Question: While trying to make a blank WordPress Dashboard and insert an iframe into the empty space, I found that the iframe can only have a fixed height.
But to integrate this customization nicely a 100% height is needed.
In this <URL>.

---
If I use the following jQuery to inject an iframe, it doesn't occupies a 100% height, no matter what CSS I add to the admin stylesheet...
'''
$('#wpbody').html(
'<iframe src="http://example.com"
frameborder="0" id="myframe"
style="height:100%;margin:0;padding:0;left:0;top:0"
scrolling="auto" width="100%" height="100%"></iframe>'
);
'''
The question is: '#wpbody'
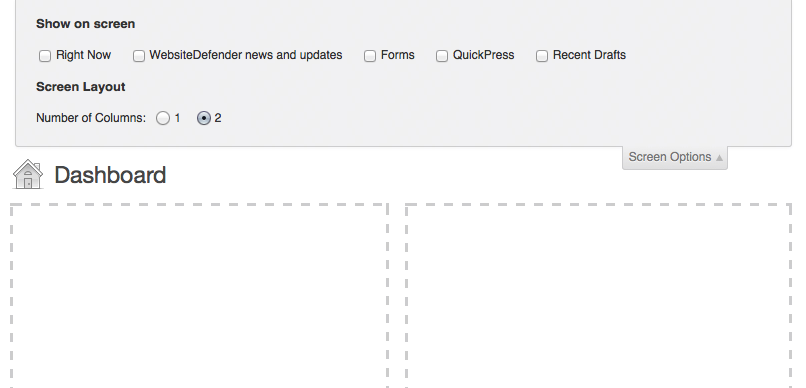
Answer: Found the solution in this <URL> .
Coupled with that <URL>, the following will display a full size iframe inside the Dashboard screen.
'''
add_action( 'admin_head-index.php', 'wpse_73561_dashboard_scripts' );
function wpse_73561_dashboard_scripts()
{
?>
<style>
.wrap h2, .postbox .handlediv, #icon-index { display:none }
#wpcontent { margin-left:0 !important }
</style>
<script language="javascript" type="text/javascript">
function sizeIFrame()
{
var helpFrame = jQuery("#myframe");
var innerDoc = (helpFrame.get(0).contentDocument)
? helpFrame.get(0).contentDocument
: helpFrame.get(0).contentWindow.document;
helpFrame.height(innerDoc.body.scrollHeight + 35);
}
jQuery(function()
{
sizeIFrame();
jQuery("#myframe").load(sizeIFrame);
});
jQuery(document).ready(function($)
{
$('#wpbody').html(
'<iframe src="http://example.com"
frameborder="0" id="myframe"
style="margin:0;padding:0;left:0;top:0"
scrolling="auto"
width="100%" height="100%"></iframe>'
);
});
</script>
<?php
}
'''